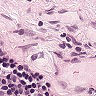
Metastatic tissue present: no